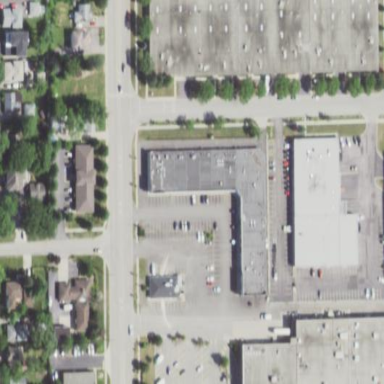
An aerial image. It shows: Retail building.